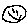
Label: smiley face